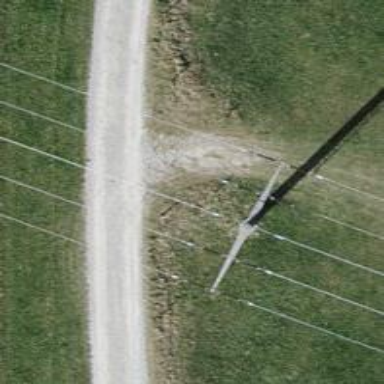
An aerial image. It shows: Power line is depicted.